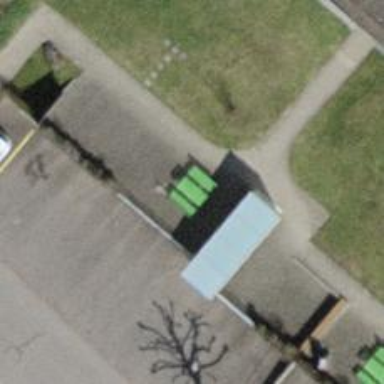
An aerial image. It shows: Picnic table located in leisure land area.